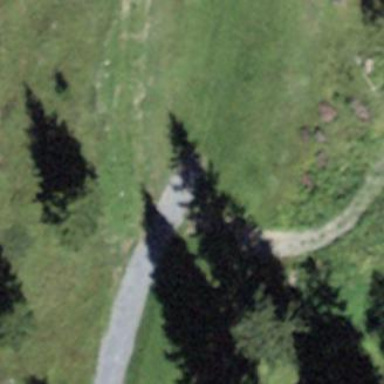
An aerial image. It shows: Grassy area designated as golf tee.